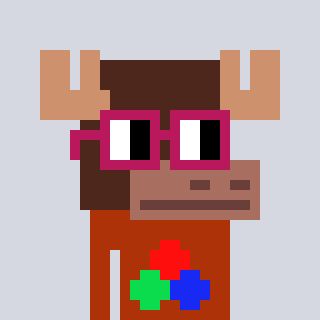
a pixel art character with square dark red glasses, a moose-shaped head and a hotbrown-colored body on a cool background